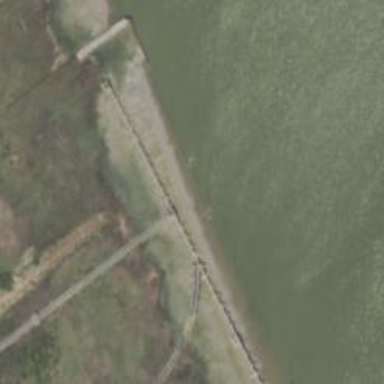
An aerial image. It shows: Man-made pier.